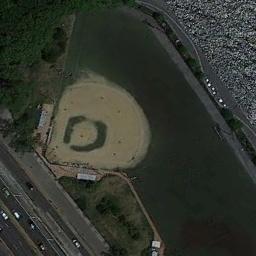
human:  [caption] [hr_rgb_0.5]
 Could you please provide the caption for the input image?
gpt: A baseball diamond on the lawn and a few freeways beside .

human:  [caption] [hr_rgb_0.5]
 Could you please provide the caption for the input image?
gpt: There is a baseball diamond in the grass between the roads and the houses .

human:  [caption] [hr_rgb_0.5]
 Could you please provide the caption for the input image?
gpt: There is a baseball diamond next to the grass by the road .

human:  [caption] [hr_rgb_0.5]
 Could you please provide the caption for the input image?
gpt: There is a railway near the baseball field .

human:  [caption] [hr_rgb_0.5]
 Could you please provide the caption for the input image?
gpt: There are a lot of cars on the road next to the baseball diamond .